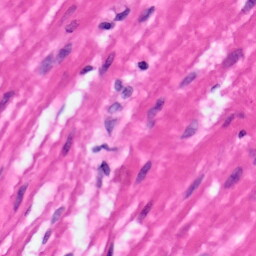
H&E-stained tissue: Pancreatic